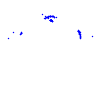
Particle: proton